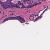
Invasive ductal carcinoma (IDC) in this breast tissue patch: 0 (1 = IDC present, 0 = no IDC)